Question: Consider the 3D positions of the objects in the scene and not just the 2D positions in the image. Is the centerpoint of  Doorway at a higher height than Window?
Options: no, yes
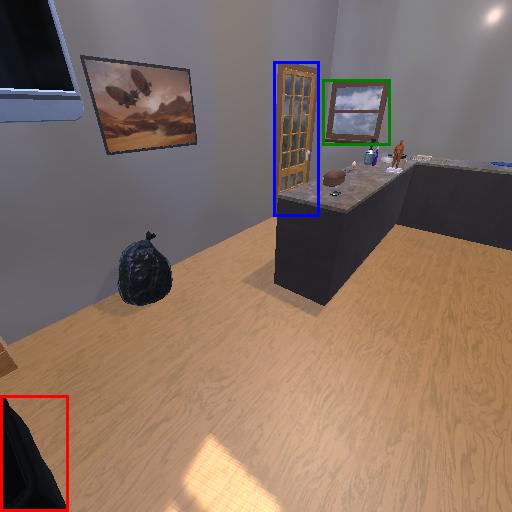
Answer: no